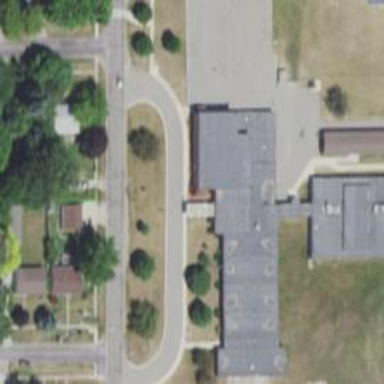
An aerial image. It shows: School building.